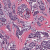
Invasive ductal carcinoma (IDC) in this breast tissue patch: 0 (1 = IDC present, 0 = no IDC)